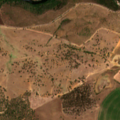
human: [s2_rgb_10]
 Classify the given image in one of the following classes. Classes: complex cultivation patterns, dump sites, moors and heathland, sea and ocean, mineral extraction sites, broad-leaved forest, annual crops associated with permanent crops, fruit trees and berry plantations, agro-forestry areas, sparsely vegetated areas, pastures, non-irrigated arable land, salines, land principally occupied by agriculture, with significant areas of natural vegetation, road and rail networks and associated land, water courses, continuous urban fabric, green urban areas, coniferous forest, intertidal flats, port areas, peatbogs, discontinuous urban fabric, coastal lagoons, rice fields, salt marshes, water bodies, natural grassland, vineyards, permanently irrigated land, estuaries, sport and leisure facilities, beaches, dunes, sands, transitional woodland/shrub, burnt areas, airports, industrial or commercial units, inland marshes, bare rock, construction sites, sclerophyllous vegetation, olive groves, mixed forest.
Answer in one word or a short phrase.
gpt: non-irrigated arable land, permanently irrigated land, agro-forestry areas, broad-leaved forest, transitional woodland/shrub